Question: I'm trying to do this query using mySQL inside PHP and it's working with all tables except one "program", this is my code:
'''
$query = " INSERT INTO program (program_name )
VALUES ($programName) ";
$result = mysql_query($query);
'''
is there anyway to know why $result is always giving a false result?
This is the "program" table

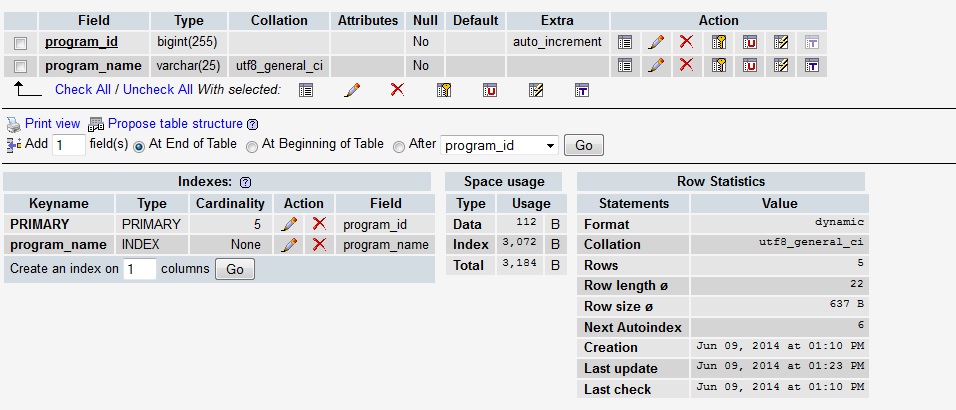
Answer: You're missing quotes around your string value:
'''
$query = " INSERT INTO program (program_name )
VALUES ('$programName') ";
'''
To check for errors, just use 'mysql_error()' (this is a production ready example of how to do this):
'''
$query = " INSERT INTO program (program_name )
VALUES ($programName) ";
$result = mysql_query($query);
if (!$result) {
echo mysql_error();
}
'''
FYI, 'mysql_*' functions are deparacated. You should switch to mysqli or PDO instead.